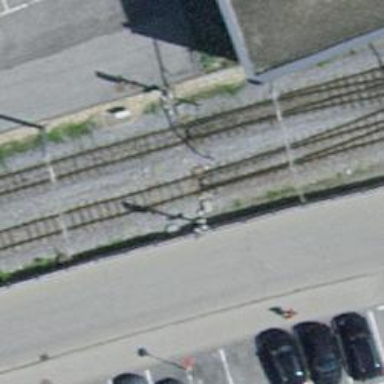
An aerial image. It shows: Railway switch with the turnout on the right side.